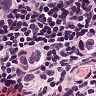
Metastatic tissue present: yes